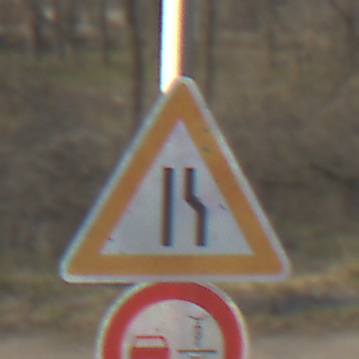
Verkehrszeichen: EinseitigVerengteFahrbahnRechts
Zusatzzeichen unten: VerbotUeberholenEinspurigeFahrzeuge
Umgebung: Outdoor, Suburban
Tageszeit: MorningAfternoon
Wetter: PartlyCloudy
Licht: Natural
Jahreszeit: NotSpecified
Kontrast: HighContrast